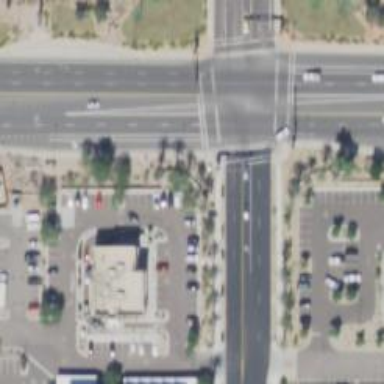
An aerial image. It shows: Solid stop line on the road marking.